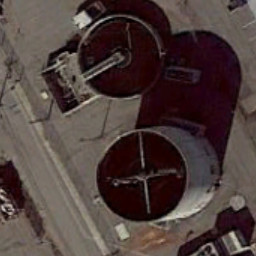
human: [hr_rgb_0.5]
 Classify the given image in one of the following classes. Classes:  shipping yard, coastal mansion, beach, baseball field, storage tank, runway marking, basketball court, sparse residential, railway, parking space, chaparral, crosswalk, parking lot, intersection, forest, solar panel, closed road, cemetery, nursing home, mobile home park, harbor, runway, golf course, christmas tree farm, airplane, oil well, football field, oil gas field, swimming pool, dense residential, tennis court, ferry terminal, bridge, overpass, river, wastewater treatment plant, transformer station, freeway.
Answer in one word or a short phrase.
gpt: wastewater treatment plant